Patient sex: F
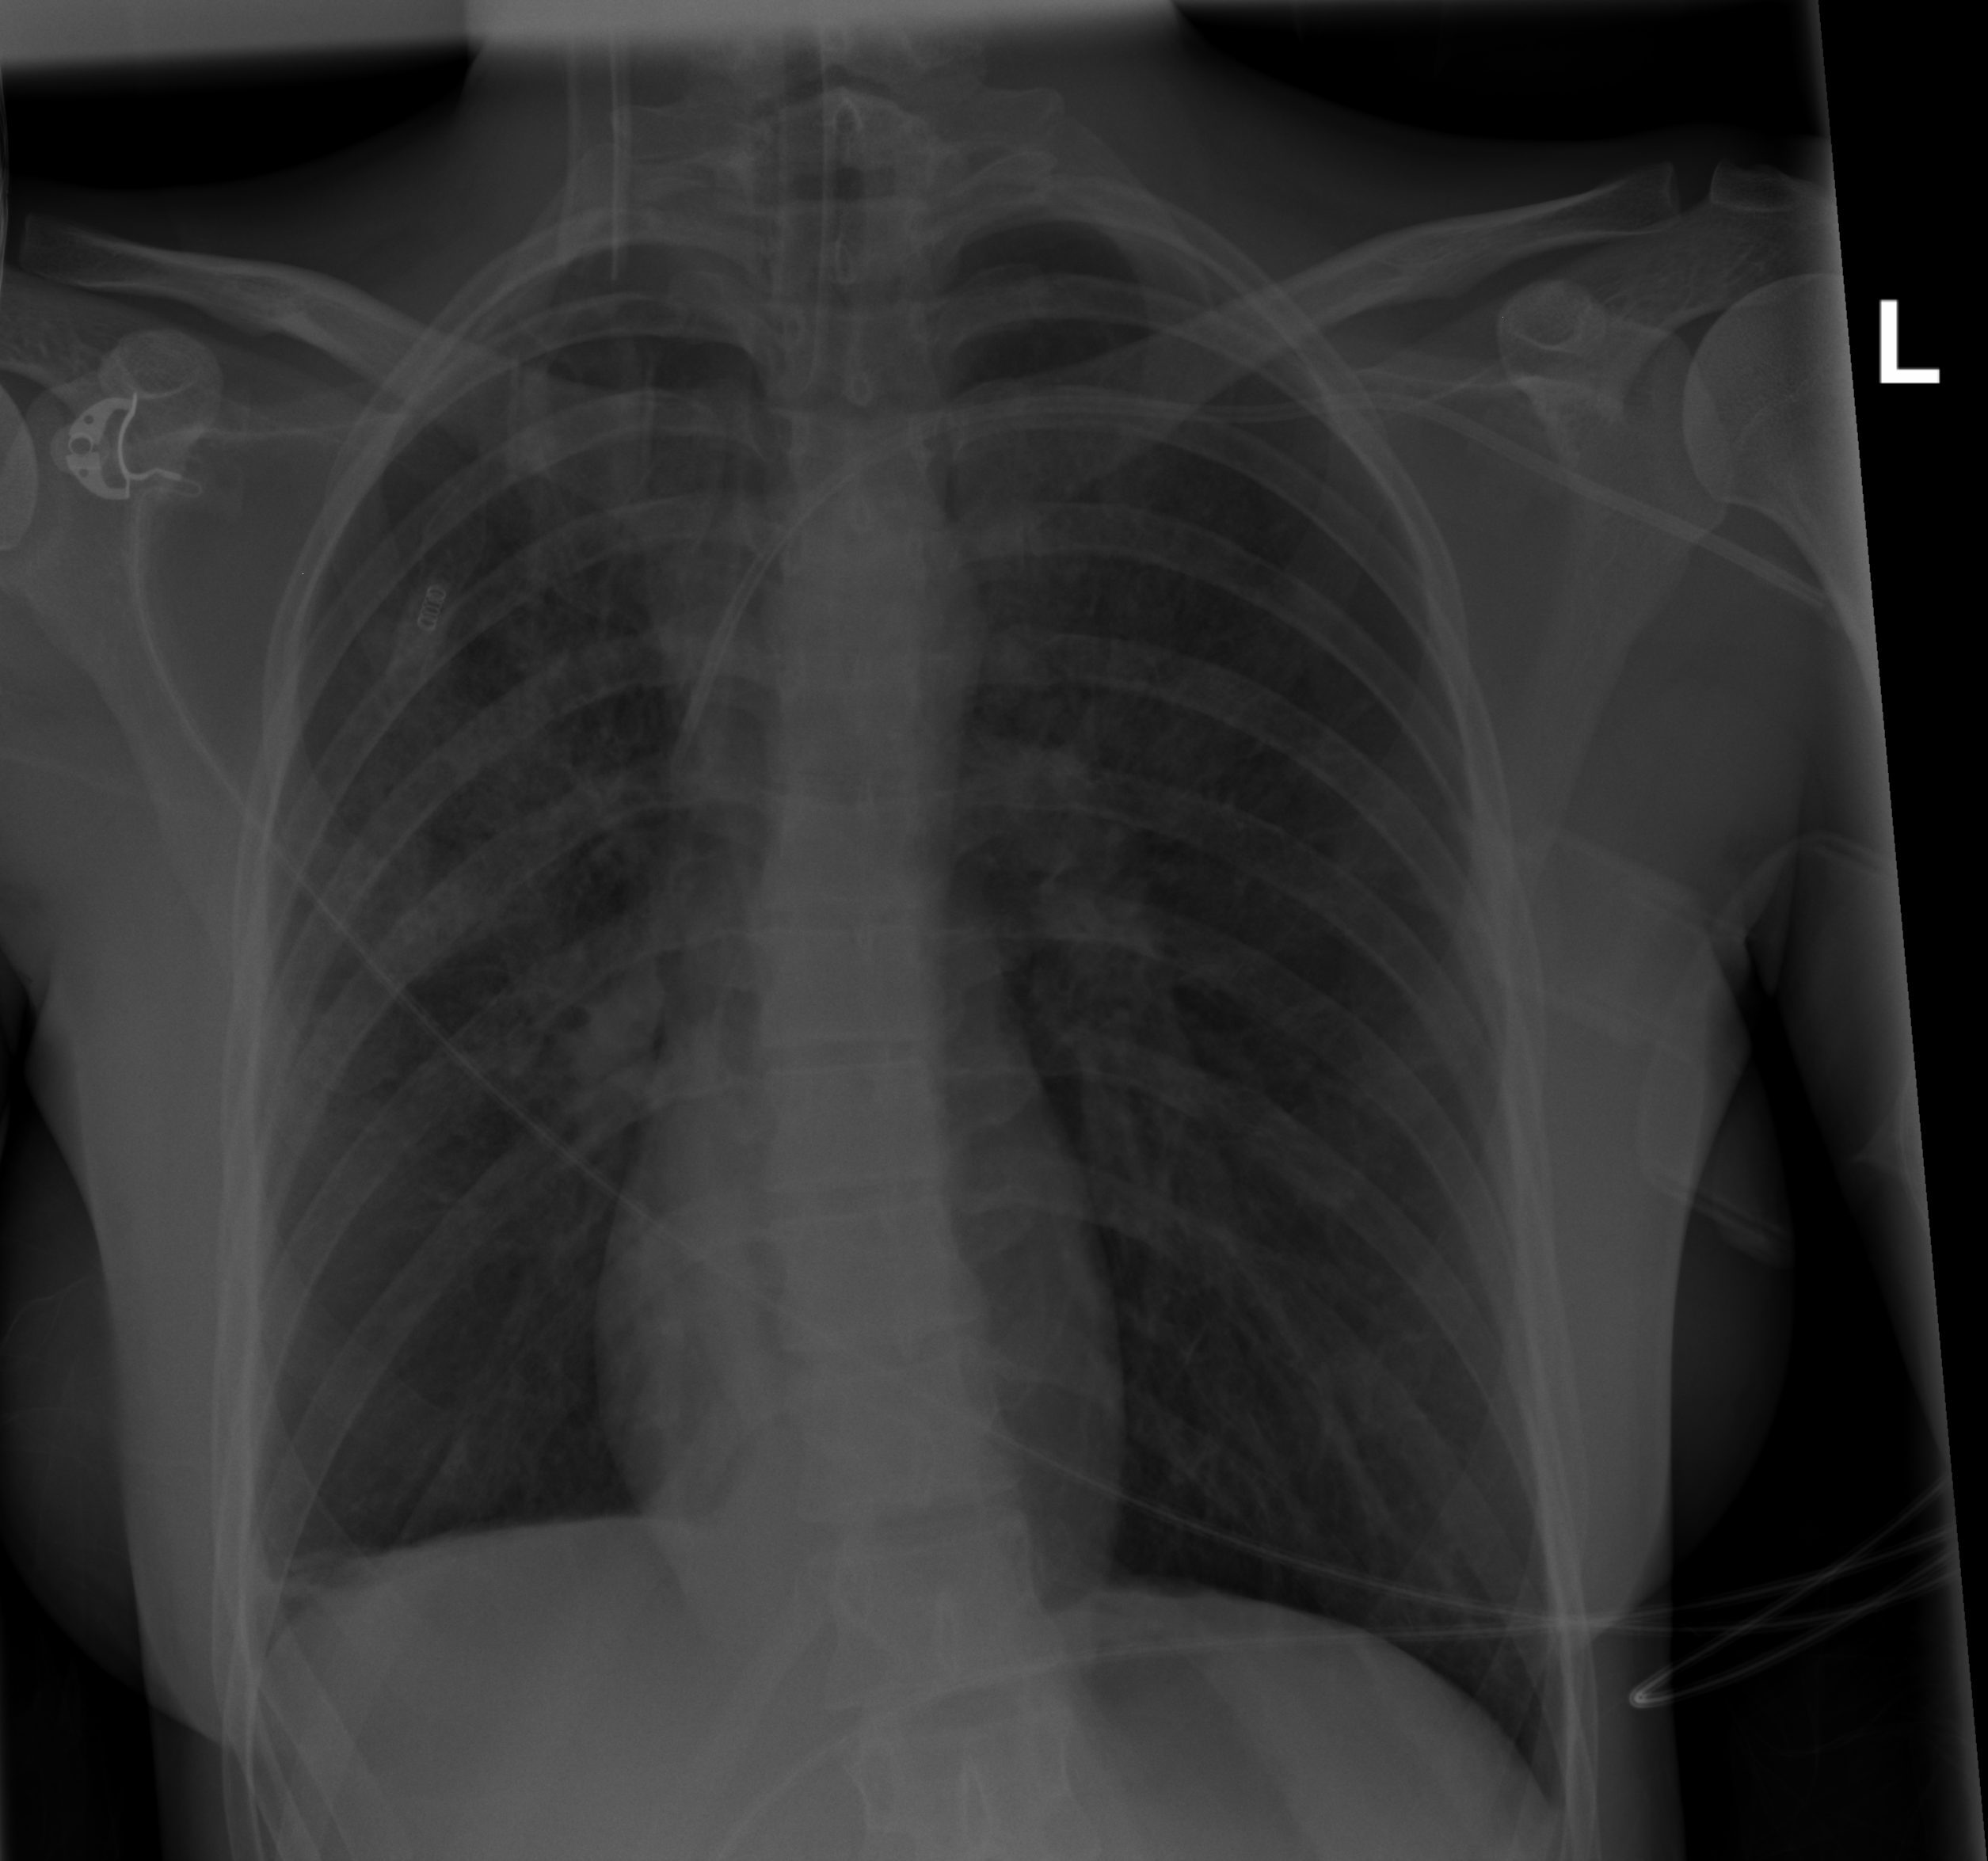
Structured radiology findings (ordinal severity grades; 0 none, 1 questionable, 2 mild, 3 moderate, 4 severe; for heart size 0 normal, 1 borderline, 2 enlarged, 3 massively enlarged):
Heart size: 0
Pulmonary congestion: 0
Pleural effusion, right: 1
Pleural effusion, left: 0
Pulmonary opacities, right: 3
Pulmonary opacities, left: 2
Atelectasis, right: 3
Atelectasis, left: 2